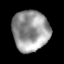
Tissue: lung
Cell type: Epithelial cells
Senescence score: 0.1619
Nuclear area (px): 1462
Mean DAPI intensity: 152.183